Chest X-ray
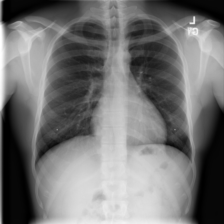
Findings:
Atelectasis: negative
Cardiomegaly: negative
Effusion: negative
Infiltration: negative
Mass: negative
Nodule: negative
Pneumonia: negative
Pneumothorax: negative
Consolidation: negative
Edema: negative
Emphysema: negative
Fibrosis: negative
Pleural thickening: negative
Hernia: negative